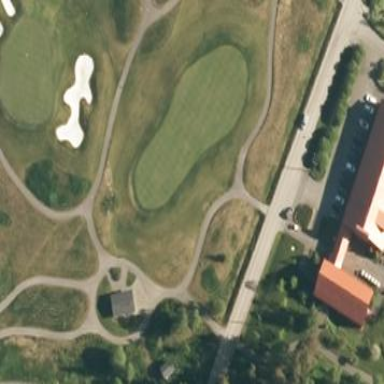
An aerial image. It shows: Green golf area with grass land use.